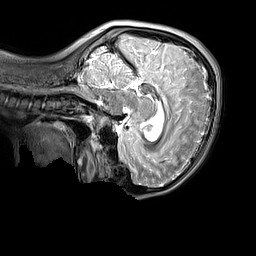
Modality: T2w
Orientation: sagittal
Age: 9
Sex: female
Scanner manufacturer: siemens
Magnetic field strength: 3 T
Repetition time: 3.2 s
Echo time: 0.408 s